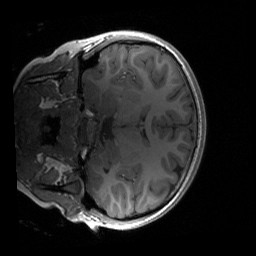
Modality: T1w
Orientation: coronal
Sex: female
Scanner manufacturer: siemens
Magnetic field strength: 3 T
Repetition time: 1.9 s
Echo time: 0.00243 s